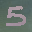
Label: 5